Question: I am trying to pass an XML file as a Http POST request. The webservice is working fine when I test it using CURL on a Linux box and the XML is well formed. I am trying to write a Java utility to do the same. I found a sample in Apache Commons HttpClient library version 3.1 and here is my code:
Imports:
'''
import java.io.File;
import org.apache.commons.httpclient.HttpClient;
import org.apache.commons.httpclient.methods.FileRequestEntity;
import org.apache.commons.httpclient.methods.PostMethod;
import org.apache.commons.httpclient.methods.RequestEntity;
'''
Code:
'''
String strURL = "https://localhost/scoring";
String strXMLFilename = "C:\Users\Test.xml";
File input = new File(strXMLFilename);
PostMethod post = new PostMethod(strURL);
RequestEntity entity = new FileRequestEntity(input, "text/xml; charset=ISO--");
post.setRequestEntity(entity);
Get HTTP client
HttpClient httpclient = new HttpClient();
try
{
int result = httpclient.executeMethod(post);
System.out.println("Response status code: " + result);
System.out.println("Response body: ");
System.out.println(post.getResponseBodyAsString());
}
finally
{
post.releaseConnection();
}
'''
I get an error:
'''
Exception in thread "main" java.lang.NoClassDefFoundError: org/apache/commons/logging/LogFactory
at org.apache.commons.httpclient.HttpMethodBase.<clinit>(HttpMethodBase.java:104)
at Test.main(Test.java:40)
'''
Added Commons-logging-1.2.jar

Still get an error:
'''
Exception in thread "main" java.lang.NoClassDefFoundError: org/apache/commons/codec/DecoderException
at org.apache.commons.httpclient.HttpMethodBase.<init>(HttpMethodBase.java:220)
at org.apache.commons.httpclient.methods.ExpectContinueMethod.<init>(ExpectContinueMethod.java:93)
at org.apache.commons.httpclient.methods.EntityEnclosingMethod.<init>(EntityEnclosingMethod.java:119)
at org.apache.commons.httpclient.methods.PostMethod.<init>(PostMethod.java:106)
at Test.main(Test.java:40)
Caused by: java.lang.ClassNotFoundException: org.apache.commons.codec.DecoderException
'''
Its thrown on this line:
'''
PostMethod post = new PostMethod(strURL);
'''
Whats wrong? Please help.
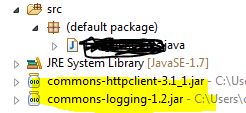
Answer: You miss the apache 'commons-logging.jar' in your classpath. Download it and add it to your classpath.
UPDATE:
Now you need 'commons-codec.jar' download and add it.